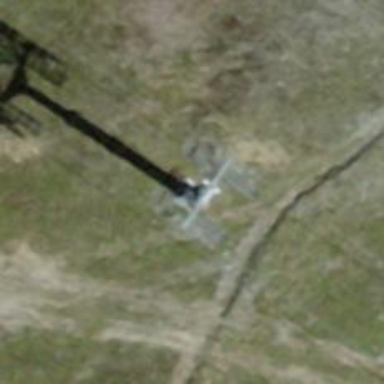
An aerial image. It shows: Pylon for aerialway.